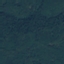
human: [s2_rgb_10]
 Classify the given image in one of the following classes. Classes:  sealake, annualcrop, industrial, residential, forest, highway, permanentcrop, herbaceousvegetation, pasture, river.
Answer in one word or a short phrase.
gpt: Forest